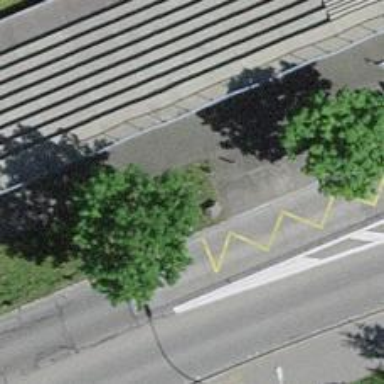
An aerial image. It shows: Platform with shelter for public transport.